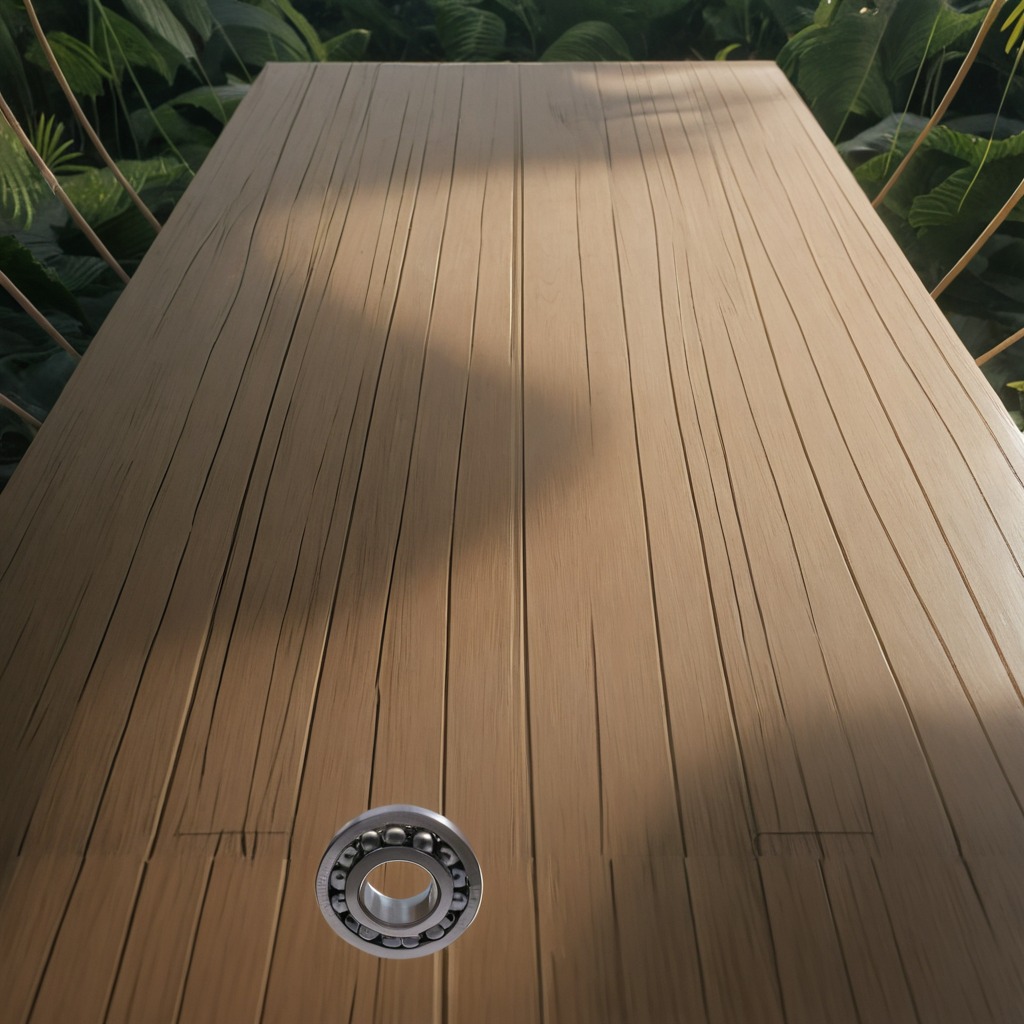
A metal ball bearing is lying on a wooden table inside a jungle field workshop tent.